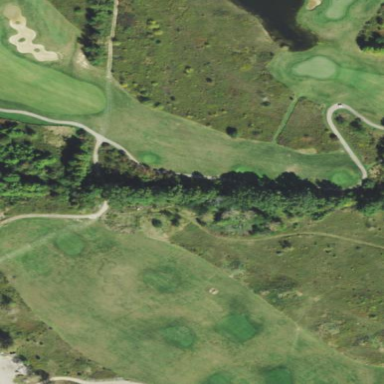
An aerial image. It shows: Rough area in golf course.